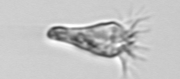
Label: Paratontonia_gracillima